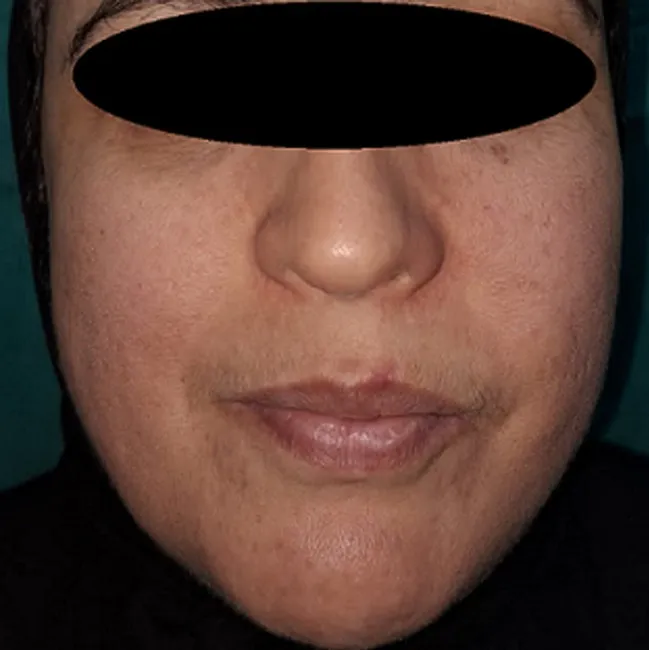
post-treatment appearance of Rosai-Dorfman patient after 1 year.
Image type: medical_photograph (skin_photograph)